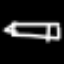
Label: pencil